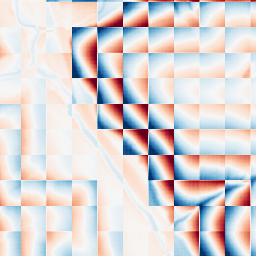
Category: wavelet
Decomposition family: wavelet_biorthogonal
Decomposition parameters: wavelet: bior1.3
level: 5
Upsampling method: sinc_blackman
Upsampling parameters: scale: 4
kernel_size: 8
Upsampling scale: 4